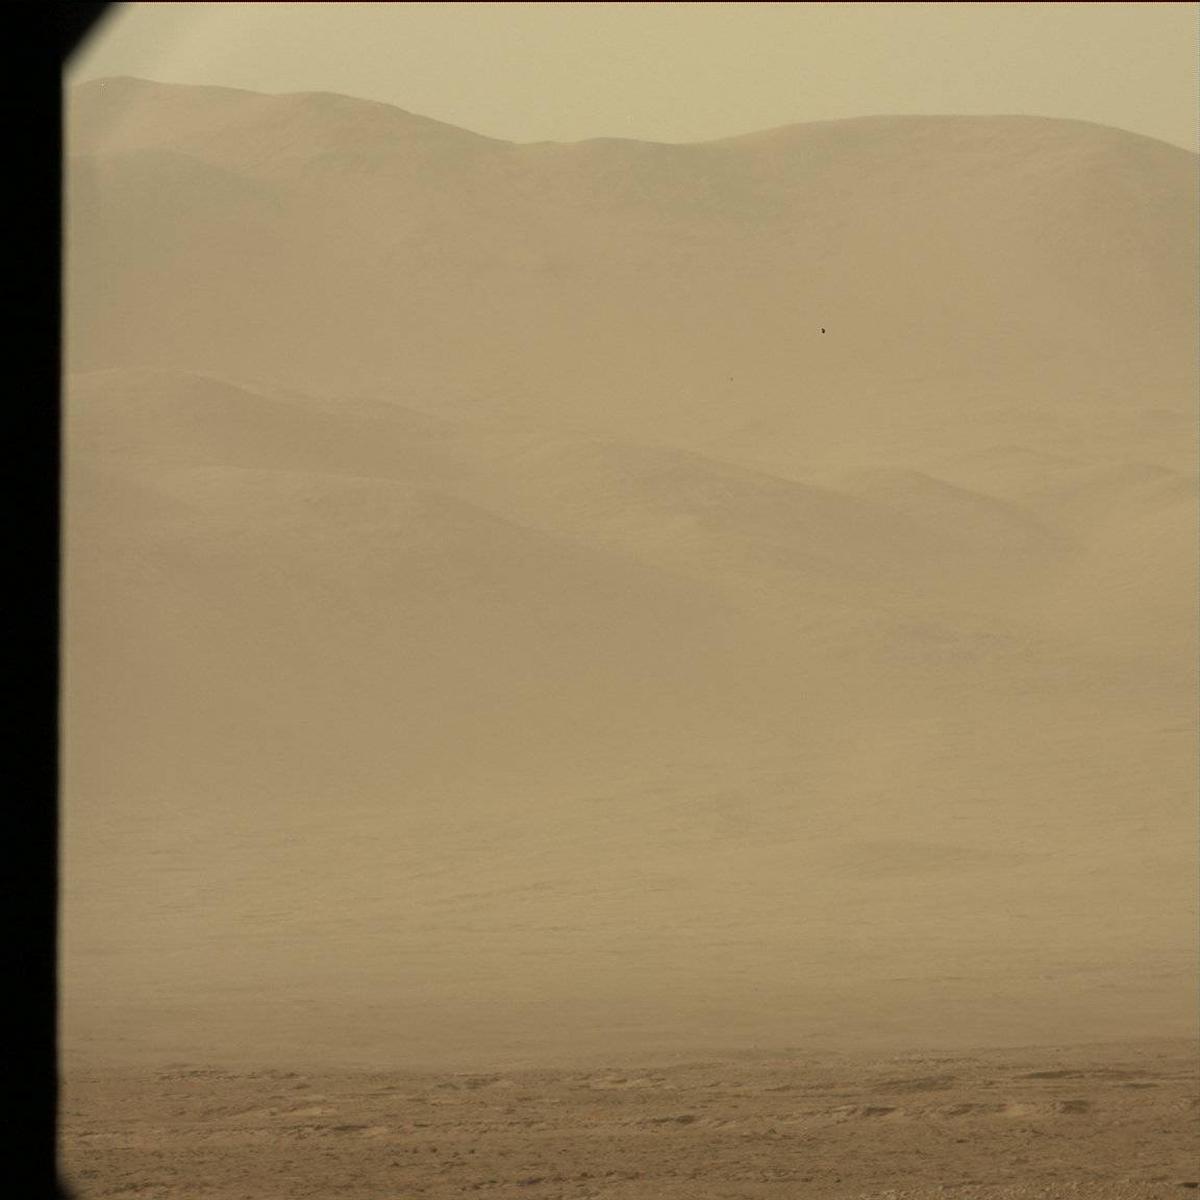
Terrain classes present: Ridge, Sand / Soil, Sky